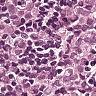
Metastatic tissue present: yes